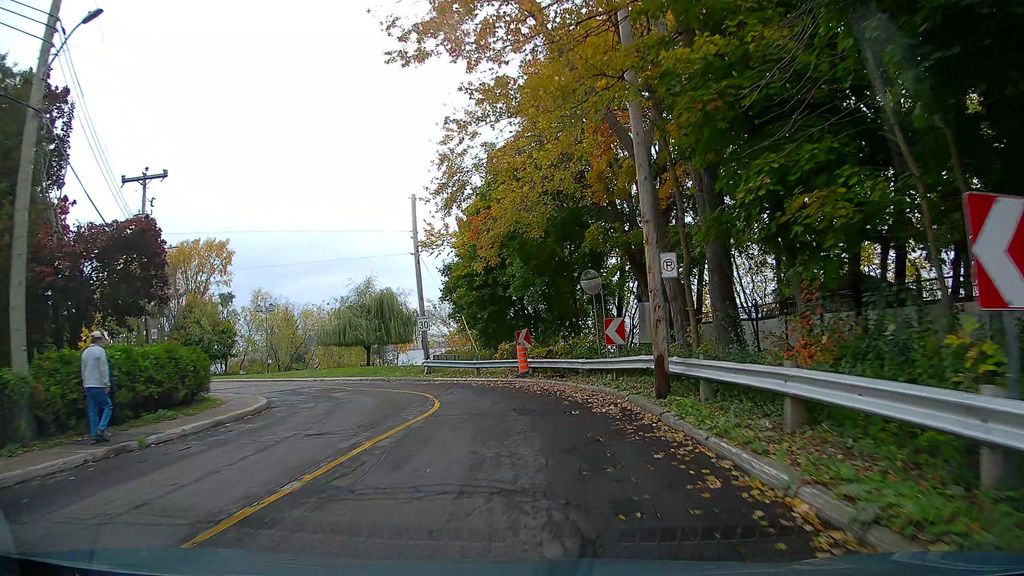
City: montreal